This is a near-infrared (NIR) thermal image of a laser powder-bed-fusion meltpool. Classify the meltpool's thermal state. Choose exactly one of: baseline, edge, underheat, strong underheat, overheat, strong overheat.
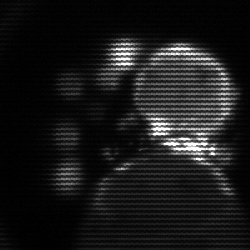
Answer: baseline